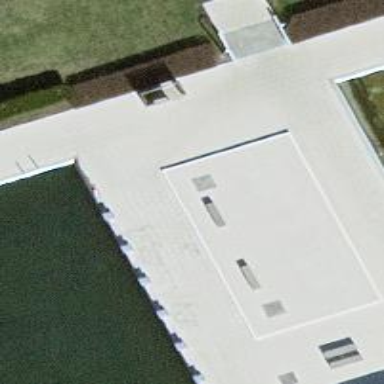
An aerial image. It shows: Bench for seating.